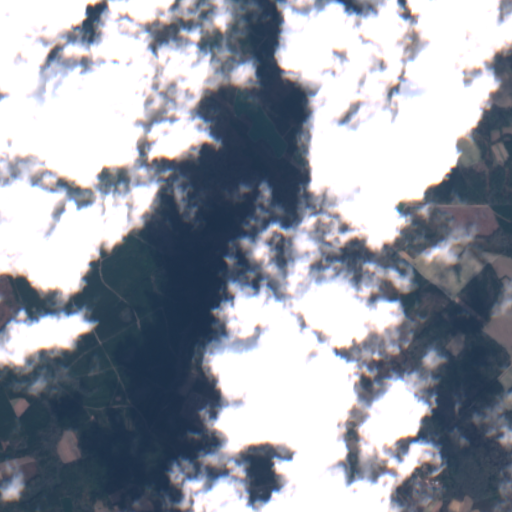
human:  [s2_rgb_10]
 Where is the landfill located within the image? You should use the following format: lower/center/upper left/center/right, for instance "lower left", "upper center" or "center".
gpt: There is no landfill in the image.